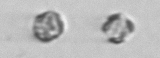
Label: Thalassiosira_sp_aff_mala